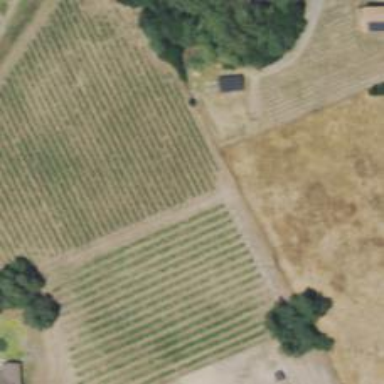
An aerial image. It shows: Vineyard growing wine grapes.